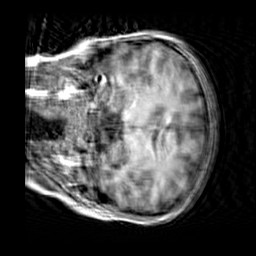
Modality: T1w
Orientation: coronal
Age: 22
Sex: female
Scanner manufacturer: siemens
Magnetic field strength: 3 T
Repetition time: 2.3 s
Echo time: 0.00303 s